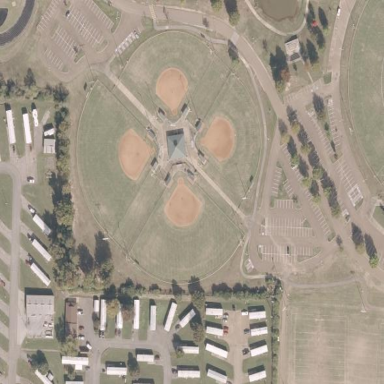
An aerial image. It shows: Baseball pitch for leisure land activities.